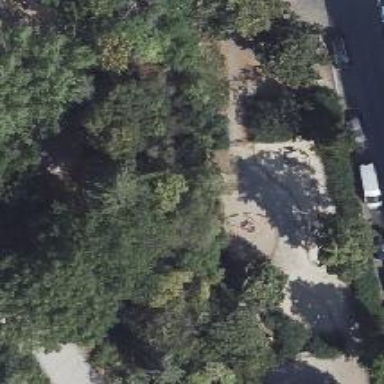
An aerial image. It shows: Playground with basket swing.